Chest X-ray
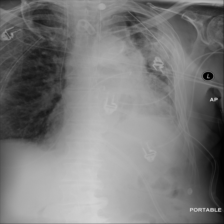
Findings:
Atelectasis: negative
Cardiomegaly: negative
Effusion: negative
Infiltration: positive
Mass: negative
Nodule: negative
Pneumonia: negative
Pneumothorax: negative
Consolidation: negative
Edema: negative
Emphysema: negative
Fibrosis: negative
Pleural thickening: negative
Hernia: negative